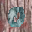
Label: 0